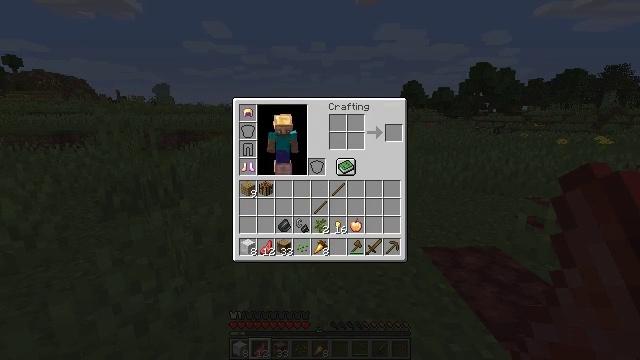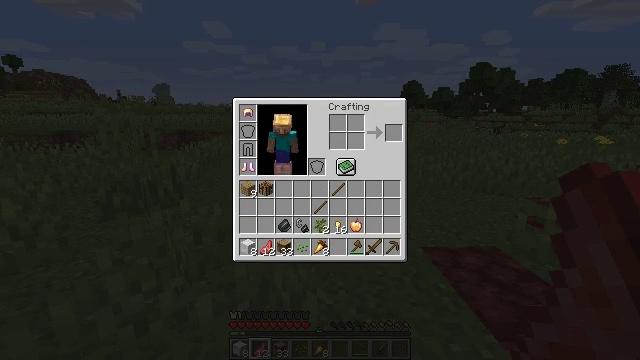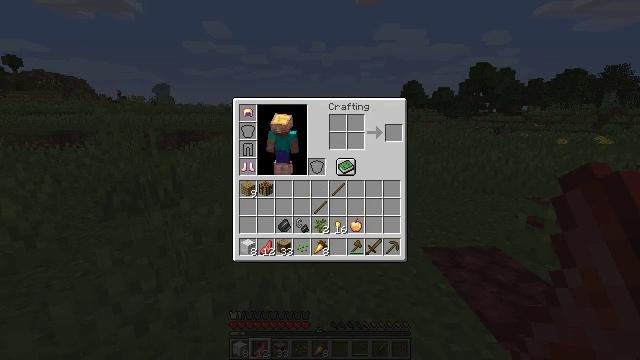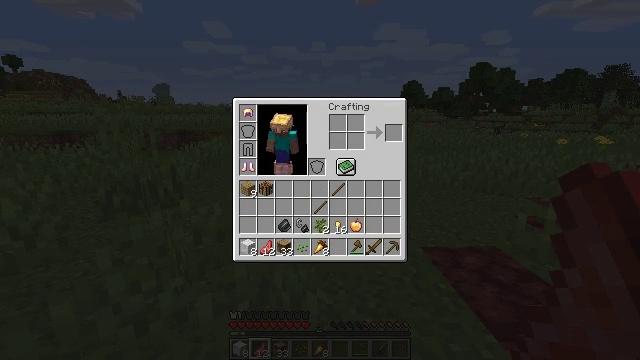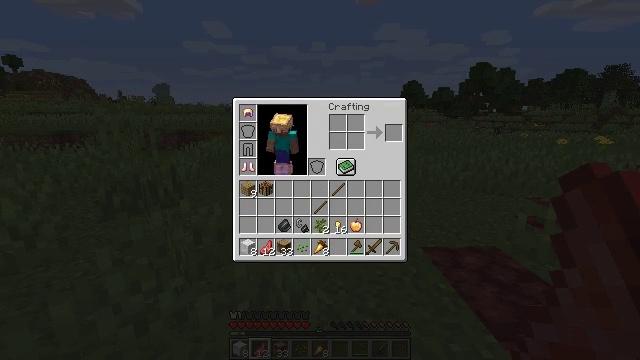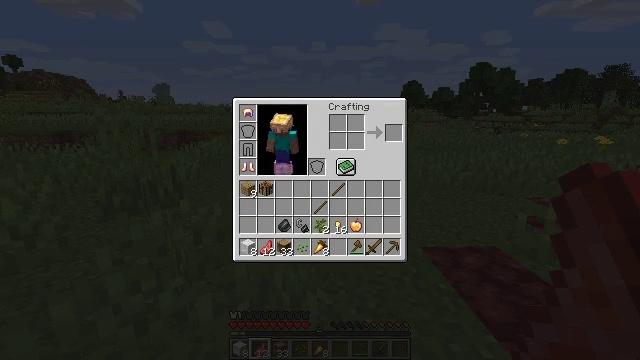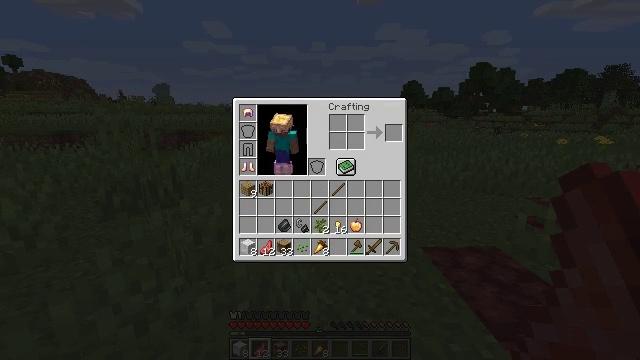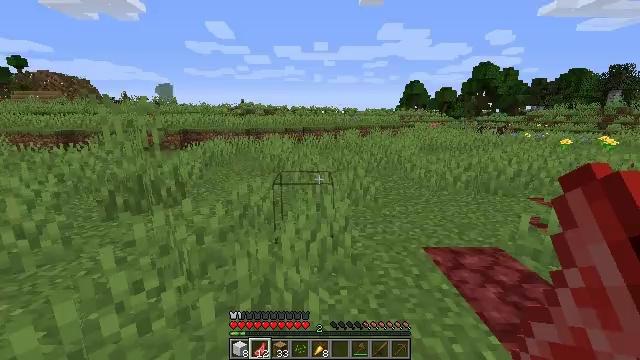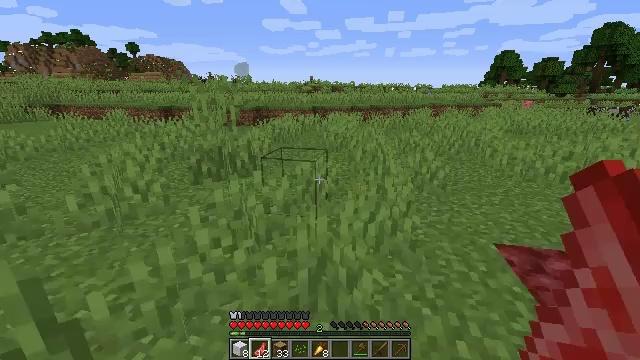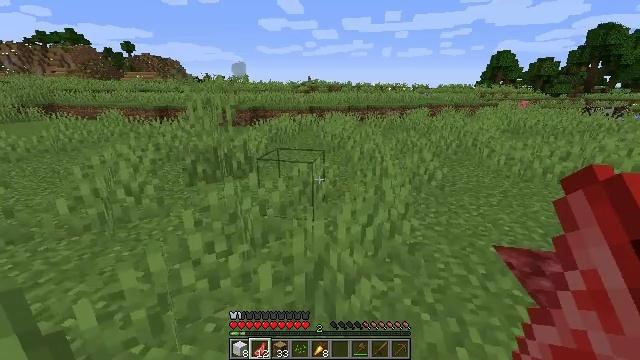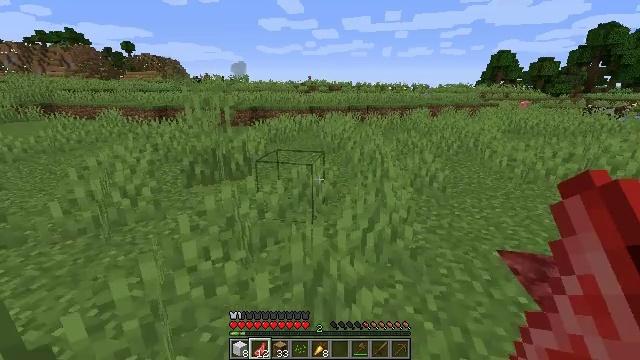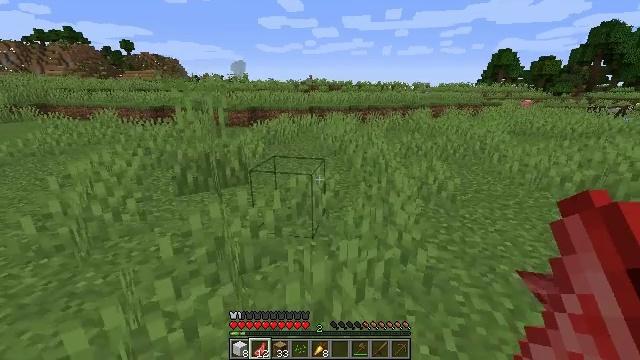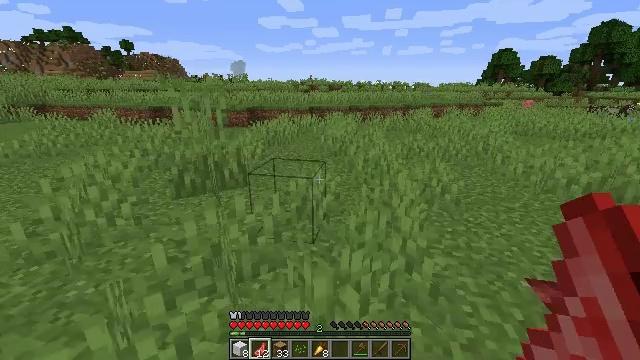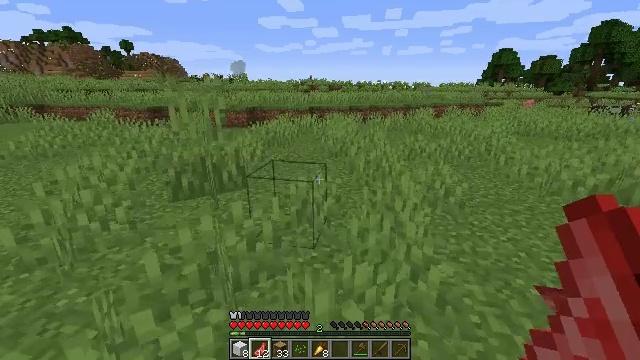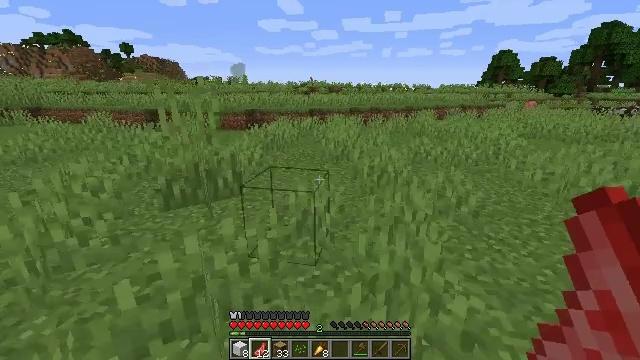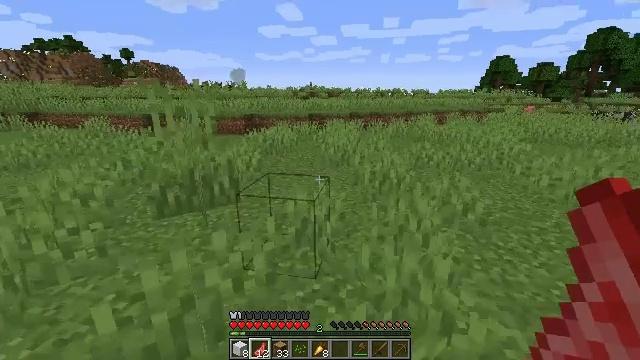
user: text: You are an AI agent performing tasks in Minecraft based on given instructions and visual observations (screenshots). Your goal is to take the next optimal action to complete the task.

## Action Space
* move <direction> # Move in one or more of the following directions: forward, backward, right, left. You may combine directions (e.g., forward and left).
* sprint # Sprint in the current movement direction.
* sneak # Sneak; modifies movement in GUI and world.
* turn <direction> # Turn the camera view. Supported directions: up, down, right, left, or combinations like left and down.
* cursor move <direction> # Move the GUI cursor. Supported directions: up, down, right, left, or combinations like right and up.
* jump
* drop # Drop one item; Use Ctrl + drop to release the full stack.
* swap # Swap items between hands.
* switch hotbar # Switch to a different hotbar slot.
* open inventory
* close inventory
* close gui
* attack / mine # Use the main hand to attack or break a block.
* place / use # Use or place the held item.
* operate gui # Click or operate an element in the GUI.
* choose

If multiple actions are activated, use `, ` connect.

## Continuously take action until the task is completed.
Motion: motion action
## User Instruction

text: Recover the brewing stand by mining it.
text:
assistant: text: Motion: cursor move left
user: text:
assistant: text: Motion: no_op
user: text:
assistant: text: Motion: no_op
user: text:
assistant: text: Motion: no_op
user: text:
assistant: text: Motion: no_op
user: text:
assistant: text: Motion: no_op
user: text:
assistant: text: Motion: no_op
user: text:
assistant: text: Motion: turn left and down, close gui
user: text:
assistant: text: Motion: move forward, open inventory
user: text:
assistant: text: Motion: move forward, open inventory
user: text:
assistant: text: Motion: move forward
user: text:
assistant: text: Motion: move forward
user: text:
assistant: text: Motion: move forward
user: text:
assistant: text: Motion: move forward
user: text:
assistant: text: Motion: move forward
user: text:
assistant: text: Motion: move forward, turn left
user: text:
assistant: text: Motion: move forward, sprint, turn left
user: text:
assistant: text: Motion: move forward, sprint, turn left and up
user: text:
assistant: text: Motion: move forward, sprint, turn left and up
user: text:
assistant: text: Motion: move forward, sprint, turn left
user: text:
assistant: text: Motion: move forward, turn left, jump
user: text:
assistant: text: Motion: move forward, turn left, jump
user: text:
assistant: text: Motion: move forward, jump
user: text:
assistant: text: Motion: move forward, jump
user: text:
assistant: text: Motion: move forward, jump
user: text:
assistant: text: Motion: move forward
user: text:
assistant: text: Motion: move forward
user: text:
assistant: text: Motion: move forward
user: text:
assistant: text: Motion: move forward
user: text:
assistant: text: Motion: move forward